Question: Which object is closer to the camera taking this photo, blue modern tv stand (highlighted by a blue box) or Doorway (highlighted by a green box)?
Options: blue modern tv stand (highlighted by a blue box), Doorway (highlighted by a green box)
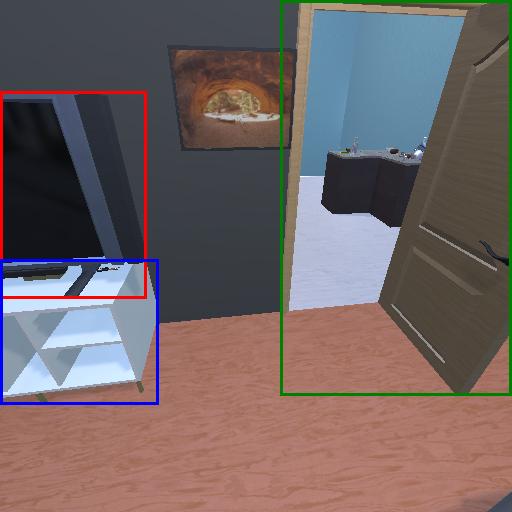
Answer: blue modern tv stand (highlighted by a blue box)